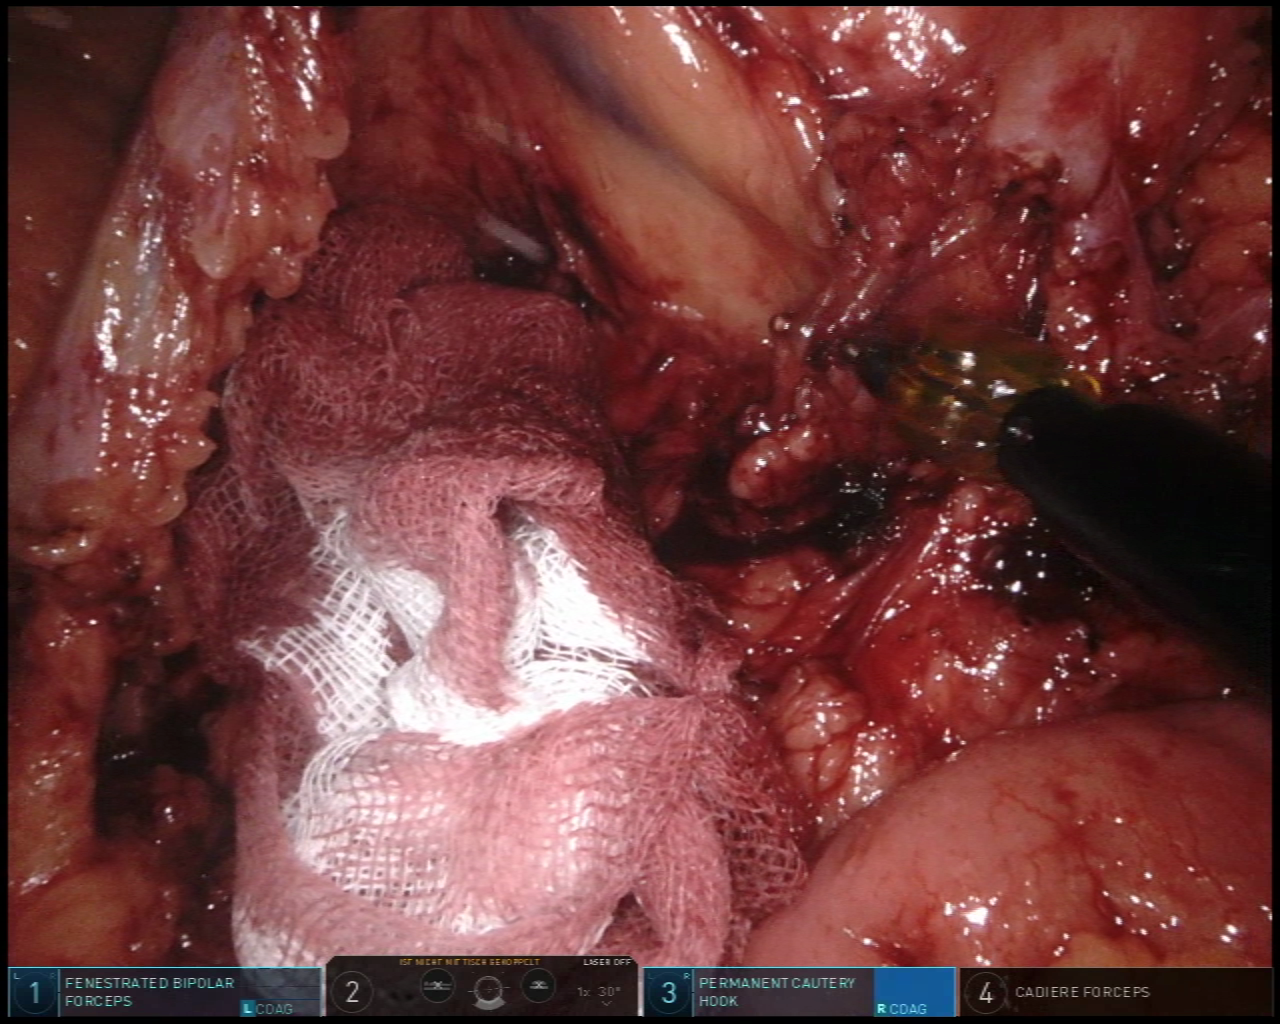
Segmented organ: intestinal_veins
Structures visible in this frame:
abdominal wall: no
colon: no
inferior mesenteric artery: no
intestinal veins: yes
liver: no
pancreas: no
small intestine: yes
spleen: no
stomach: no
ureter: no
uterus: no
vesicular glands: no